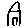
Label: house